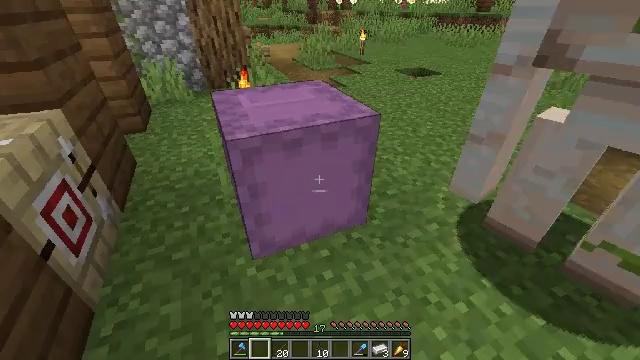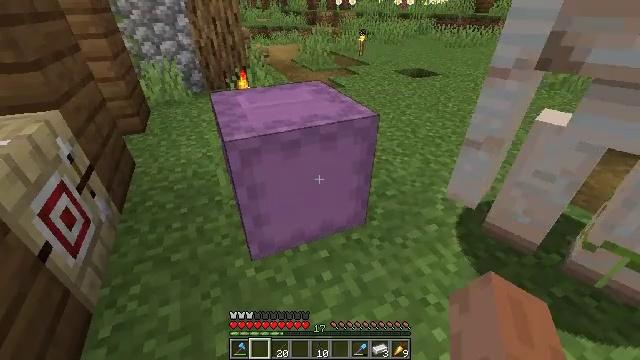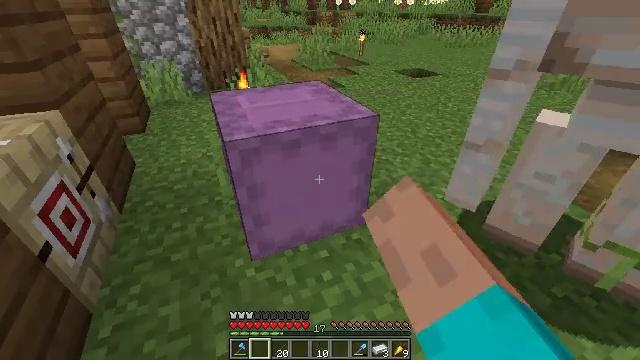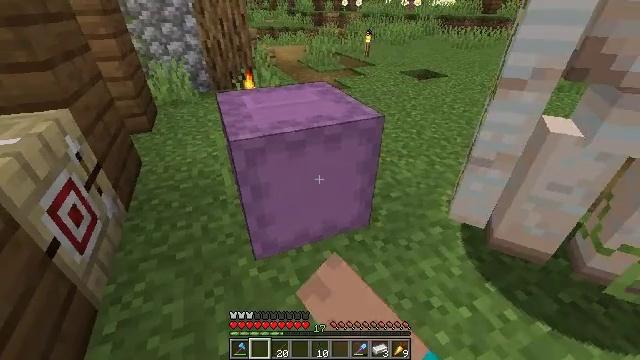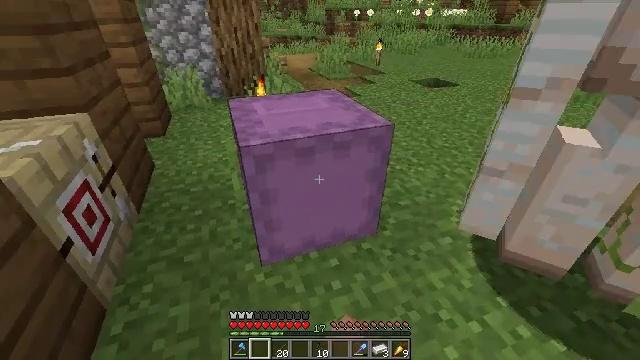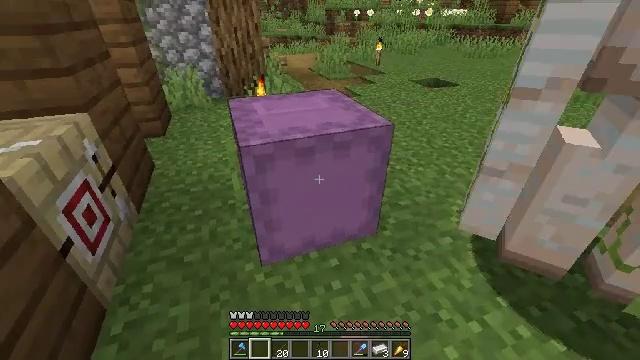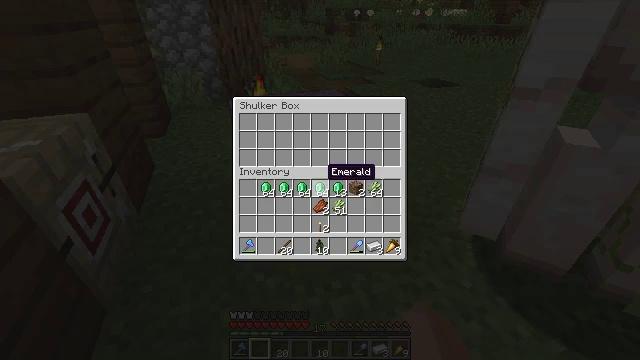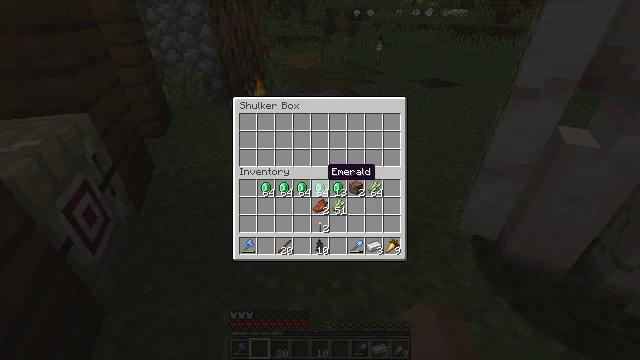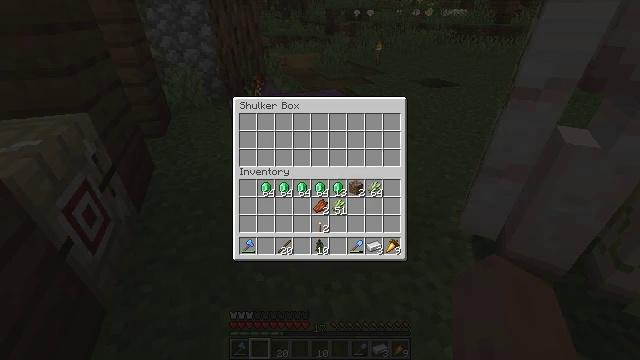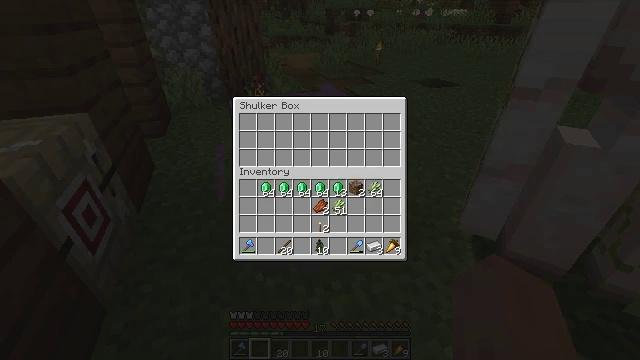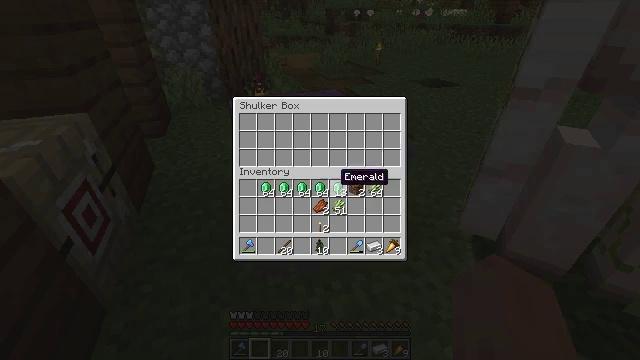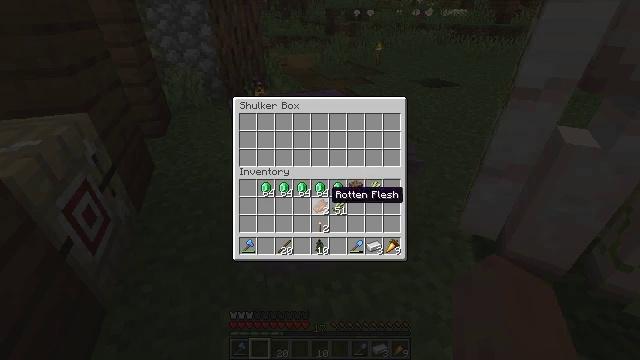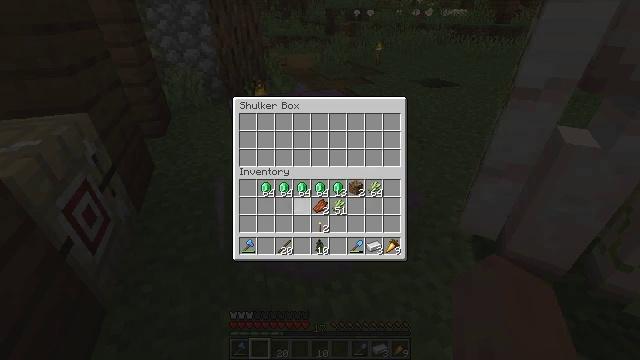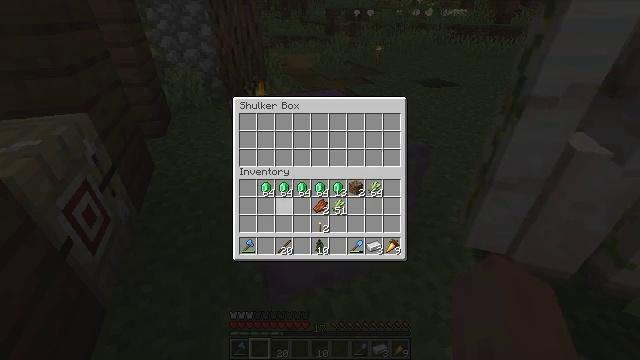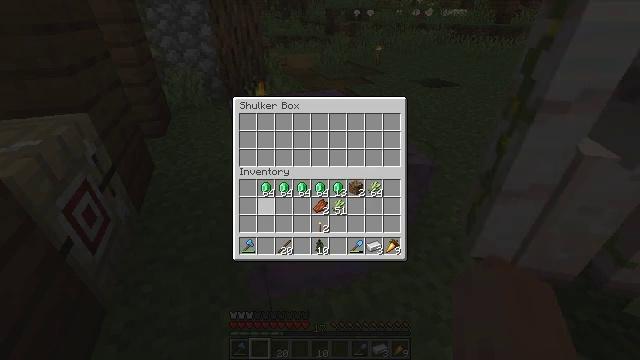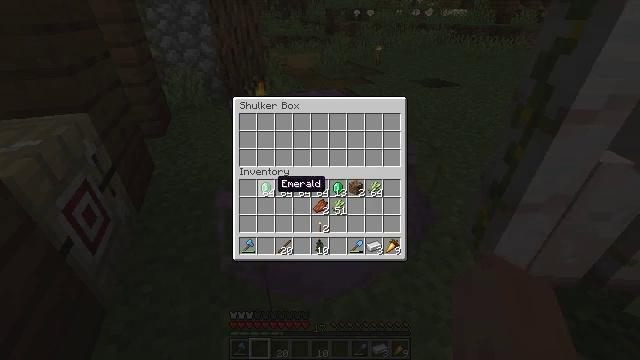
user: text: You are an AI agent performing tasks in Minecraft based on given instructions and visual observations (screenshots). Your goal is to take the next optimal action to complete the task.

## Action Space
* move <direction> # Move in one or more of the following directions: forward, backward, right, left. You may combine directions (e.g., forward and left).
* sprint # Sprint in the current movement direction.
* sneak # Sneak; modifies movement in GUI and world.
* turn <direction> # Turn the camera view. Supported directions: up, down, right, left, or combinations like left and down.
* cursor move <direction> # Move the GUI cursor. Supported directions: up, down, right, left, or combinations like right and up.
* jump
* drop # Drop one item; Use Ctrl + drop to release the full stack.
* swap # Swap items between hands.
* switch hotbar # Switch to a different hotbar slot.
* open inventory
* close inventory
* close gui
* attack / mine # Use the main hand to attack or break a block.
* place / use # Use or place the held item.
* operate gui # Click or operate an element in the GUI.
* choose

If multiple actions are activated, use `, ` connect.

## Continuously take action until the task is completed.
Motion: motion action
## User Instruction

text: Mine the shulker box.
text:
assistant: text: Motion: use / place
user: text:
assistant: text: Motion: use / place
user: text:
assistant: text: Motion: turn left, use / place
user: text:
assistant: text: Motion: turn left and up
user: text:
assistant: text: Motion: no_op
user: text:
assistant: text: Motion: open gui
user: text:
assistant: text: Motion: sneak
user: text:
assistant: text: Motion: sneak, cursor move right
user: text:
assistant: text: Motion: sneak
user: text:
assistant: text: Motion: sneak, cursor move down
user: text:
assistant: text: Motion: sneak, cursor move left and down
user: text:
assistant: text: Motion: sneak, cursor move left and down
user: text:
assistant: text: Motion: sneak, cursor move left
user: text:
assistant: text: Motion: sneak, cursor move left and up
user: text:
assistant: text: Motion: sneak, cursor move up
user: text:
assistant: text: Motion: sneak
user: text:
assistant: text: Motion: sneak
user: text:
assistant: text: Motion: sneak, operate gui
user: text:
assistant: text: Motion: sneak, operate gui
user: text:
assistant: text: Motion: sneak
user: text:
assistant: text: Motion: sneak, cursor move right
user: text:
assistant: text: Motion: sneak
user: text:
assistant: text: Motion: sneak
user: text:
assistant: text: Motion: sneak, operate gui
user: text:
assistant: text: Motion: sneak, operate gui
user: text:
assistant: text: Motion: sneak, operate gui
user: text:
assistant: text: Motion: sneak
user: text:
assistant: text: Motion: sneak, cursor move right
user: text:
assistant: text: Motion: sneak
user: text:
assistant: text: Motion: sneak, operate gui